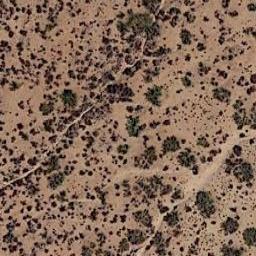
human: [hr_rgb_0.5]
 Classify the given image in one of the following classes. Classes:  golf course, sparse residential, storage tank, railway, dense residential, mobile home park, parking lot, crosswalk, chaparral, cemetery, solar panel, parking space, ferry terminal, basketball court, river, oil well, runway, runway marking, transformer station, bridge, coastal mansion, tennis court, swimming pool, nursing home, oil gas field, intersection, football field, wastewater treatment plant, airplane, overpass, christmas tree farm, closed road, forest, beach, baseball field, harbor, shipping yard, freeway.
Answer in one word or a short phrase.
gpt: chaparral